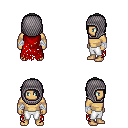
a pixel art fantasy rpg character, male body template, human, tanned skin, red tattered cape, white pants, gray bangs hairstyle, chain hood, white cloth bandages, four views (front, back, left, right), 2x2 character sprite sheet, small pixel art, hard edges, no anti-aliasing